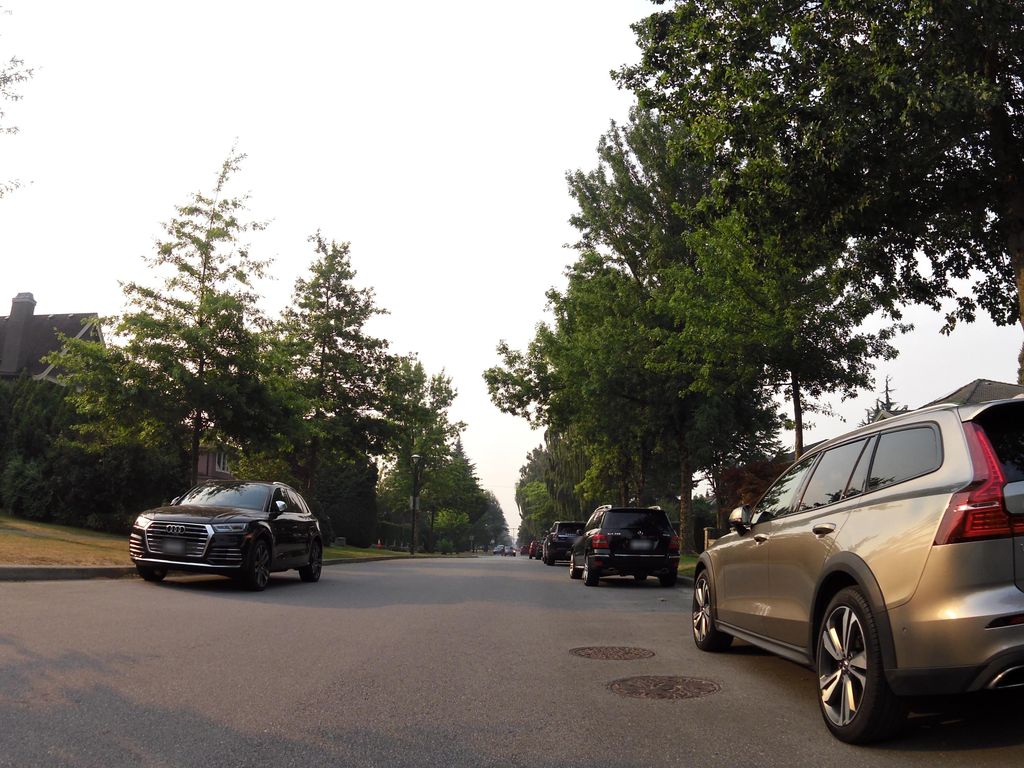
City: vancouver